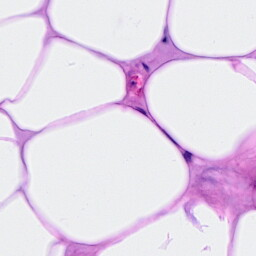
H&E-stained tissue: Breast